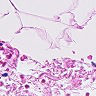
Metastatic tissue present: no